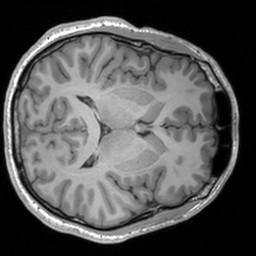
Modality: T1w
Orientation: axial
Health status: healthy
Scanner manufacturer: siemens
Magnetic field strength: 3 T
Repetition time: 1.9 s
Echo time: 0.00226 s